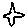
Label: star